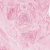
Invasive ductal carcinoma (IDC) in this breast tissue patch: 0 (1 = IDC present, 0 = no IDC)